Question: I need use Delphi to create an application about GPS almanac. Something like this:

Where can I download the data and read them? (to plot them).
My user must be select a day and a latitude/longitude position, then I need plot the GPS availability for next 7 days. Where I can download this information and read them with delphi?
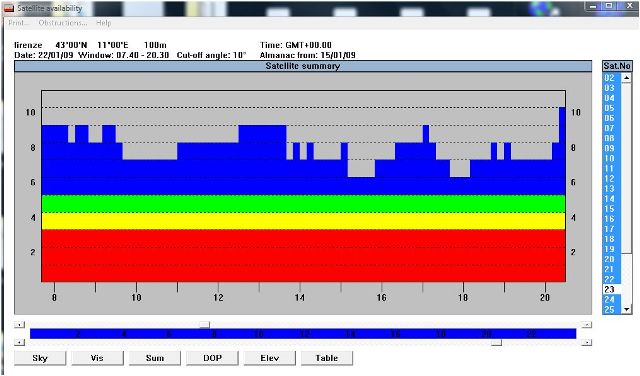
Answer: You can use the method 'GET' from a 'TIdHTTP' and get files from: <URL>
For example:
'''
IdHTTP.Get('http://www.navcen.uscg.gov/?Do=gpsArchives&path=almanacs&year=2012&file=8101&type=almanacContent--almanacId&name=001.ALM', ms);
'''